【题型】选择题　【知识点】平面几何　【难度】easy
如图，$G$ 为 $\triangle ABC$ 的重心，过点 $G$ 作 $EG \parallel BC$ 交 $AB$ 于点 $E$，$FG \parallel AB$ 交 $BC$ 于点 $F$，若 $S_{\triangle ABC} = 9$，则四边形 $BFGE$ 的面积为（ ）

A. $\dfrac{4}{3}$ \quad
B. 1.5 \quad
C. 2 \quad
D. 3
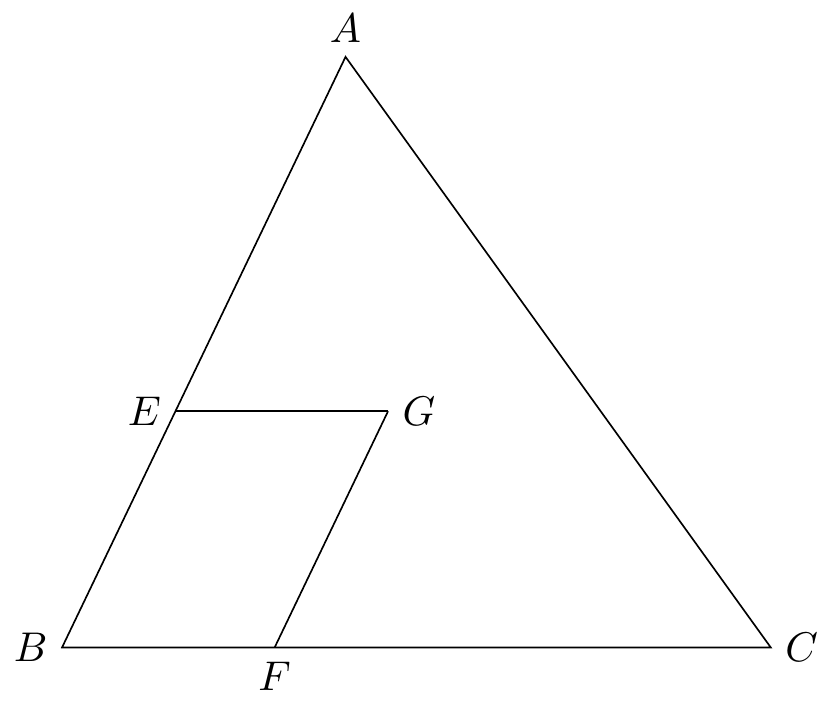
【解答】
解：连接 $AG$ 并延长，交 $BC$ 于点 $D$，连接 $BG$，

$\because G$ 为 $\triangle ABC$ 的重心，

$\therefore AD$ 是 $\triangle ABC$ 的中线，且 $\dfrac{AG}{DG}=2$，

$\therefore BD=CD$，

$\therefore S_{\triangle ABD}=\dfrac{1}{2}S_{\triangle ABC}=\dfrac{9}{2}$，

$\therefore S_{\triangle ABG}=\dfrac{2}{3}\times\dfrac{9}{2}=3$，

$\because EG \parallel BC$，

$\therefore \dfrac{AE}{BE}=\dfrac{AG}{DG}=2$，

$\therefore S_{\triangle BEG}=3\times\dfrac{1}{3}=1$，

$\because EG \parallel BC$，$FG \parallel AB$，

$\therefore$ 四边形 $BEGF$ 是平行四边形，

$\therefore$ 四边形 $BFGE$ 的面积是 $1\times2=2$，

故选：C。
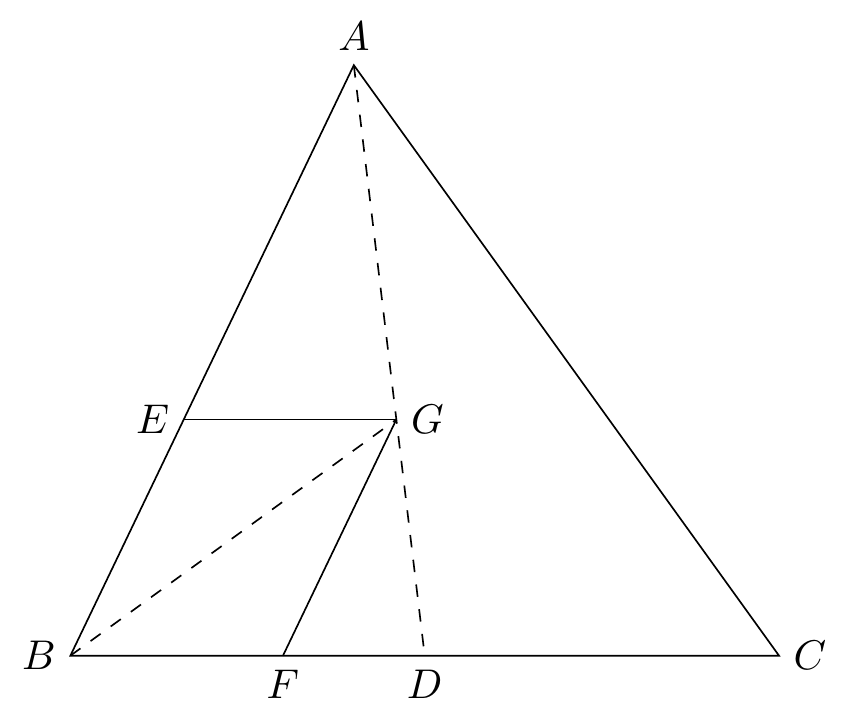